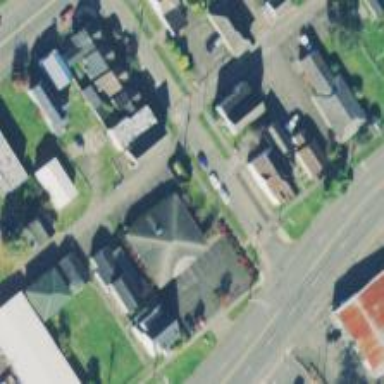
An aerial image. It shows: Alleyway designated as service road.